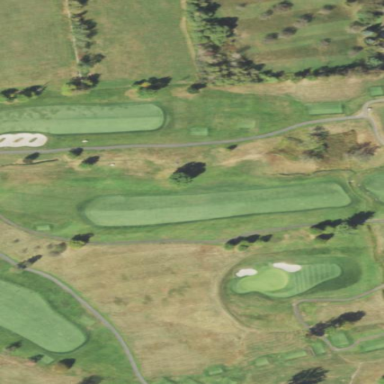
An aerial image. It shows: Rough area on grassy golf course.